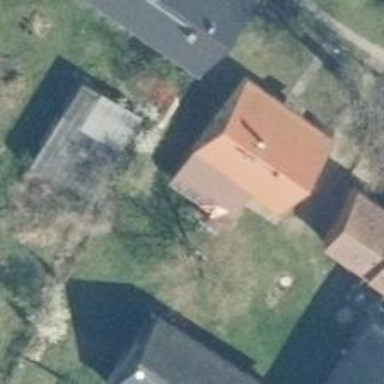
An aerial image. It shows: Simple and straightforward house.